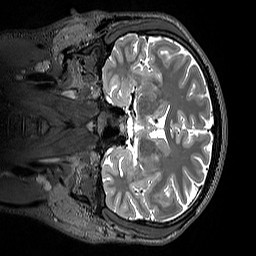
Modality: T2w
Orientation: coronal
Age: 23
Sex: male
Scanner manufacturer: siemens
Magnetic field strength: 3 T
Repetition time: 3.2 s
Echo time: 0.412 s